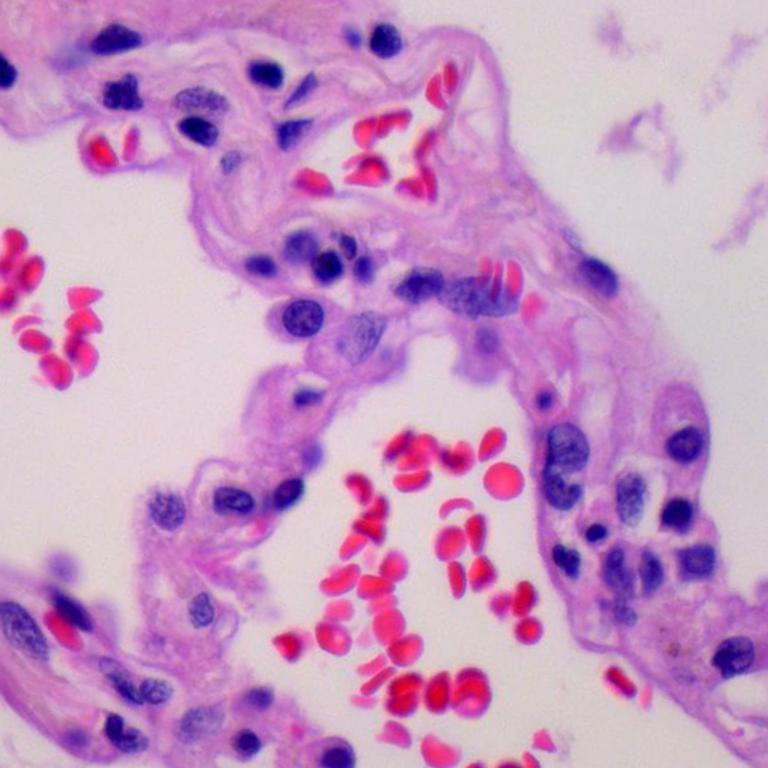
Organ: lung
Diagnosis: benign